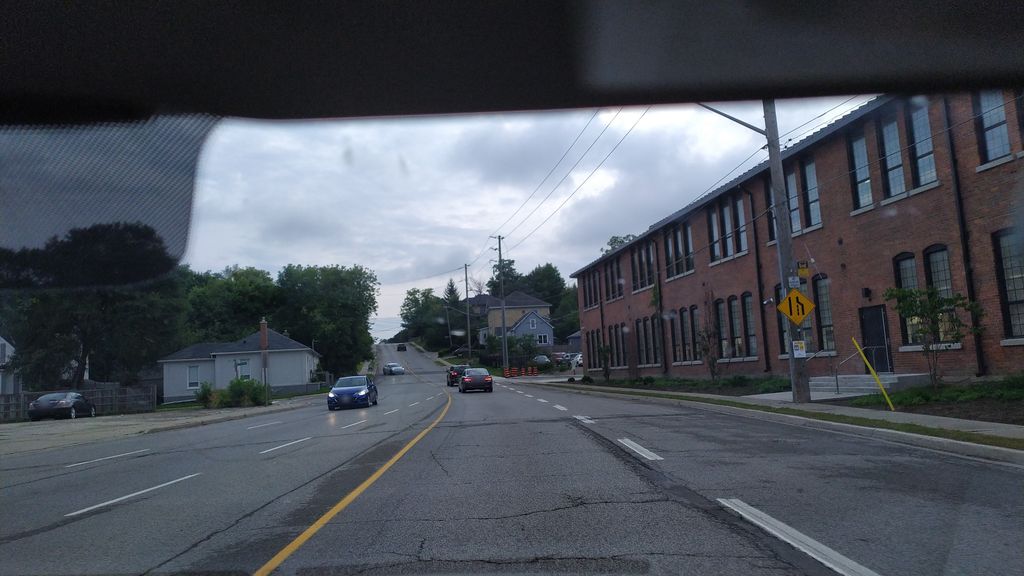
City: kitchener-waterloo